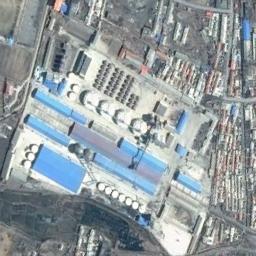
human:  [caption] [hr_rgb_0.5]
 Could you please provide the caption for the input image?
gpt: The industrial area has lots of industrial equipment, Some blue workshops and lots of other colors of workshops .

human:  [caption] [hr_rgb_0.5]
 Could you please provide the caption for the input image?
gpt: Industrial areas have different building sizes .

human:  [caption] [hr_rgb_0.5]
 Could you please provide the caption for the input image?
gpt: There are factories and roads in an industrial area, There are many metal cans of different sizes, There are coal yards .

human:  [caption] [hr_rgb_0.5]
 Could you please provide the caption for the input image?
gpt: There are many houses of different shapes and sizes in the industrial zone .

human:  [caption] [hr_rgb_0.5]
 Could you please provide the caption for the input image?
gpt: There are some blue buildings and many containers on the industrial area .